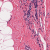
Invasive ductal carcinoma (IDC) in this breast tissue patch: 0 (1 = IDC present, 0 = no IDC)